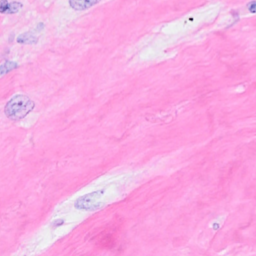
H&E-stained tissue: Breast